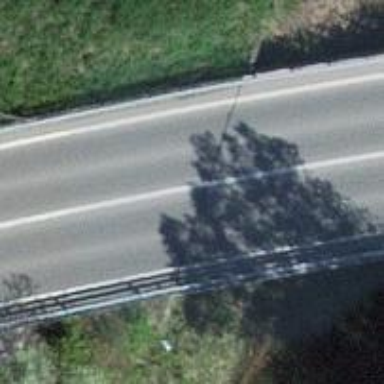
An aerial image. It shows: Trunk highway bridge.